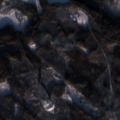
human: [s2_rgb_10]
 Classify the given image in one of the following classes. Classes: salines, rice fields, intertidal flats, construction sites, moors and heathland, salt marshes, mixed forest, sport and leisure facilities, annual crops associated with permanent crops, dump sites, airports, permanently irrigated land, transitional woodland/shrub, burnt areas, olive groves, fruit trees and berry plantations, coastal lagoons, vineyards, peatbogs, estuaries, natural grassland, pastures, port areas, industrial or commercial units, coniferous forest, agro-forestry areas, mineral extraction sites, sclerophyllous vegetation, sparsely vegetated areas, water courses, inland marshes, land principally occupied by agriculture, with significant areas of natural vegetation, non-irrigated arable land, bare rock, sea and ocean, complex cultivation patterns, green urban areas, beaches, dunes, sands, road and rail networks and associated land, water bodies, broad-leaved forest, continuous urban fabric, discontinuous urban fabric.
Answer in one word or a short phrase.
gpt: coniferous forest, mixed forest